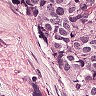
Metastatic tissue present: yes